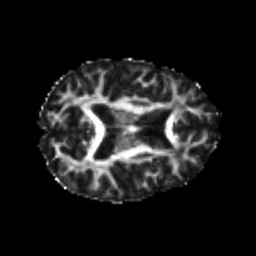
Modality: FA
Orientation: axial
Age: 22
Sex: male
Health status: healthy
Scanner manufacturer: philips
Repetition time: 7.386 s
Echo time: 0.08599 s